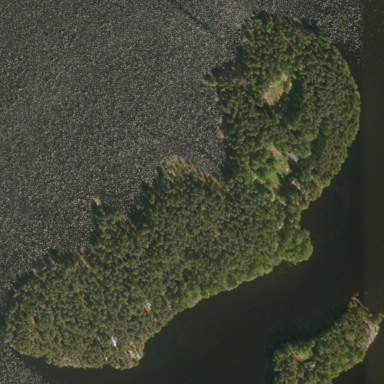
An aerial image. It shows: Image showing island.